Question: I have an issue with the WiFi shield. As you can see in the picture below, I am experimenting with the Arduino Mini and the WiFi shield.
I have read the tutorial-guide and connected all the necessary pins between the Mini and the shield. I use the example code which is provided in the tutorial, e.g. reading the WiFi shield's MAC-address or scanning for networks near me.
But there is a connection between the two Pin 7's (the handshake pins) and even to any other required pin.
I even support my circuit with an additional power supply of 5V (the voltage regulator in the picture), so what's wrong with it? Or might it be that the WiFi shield itself is damaged or has a malfunction? How to verify this?
One last question is: Do they deliver the shield with an installed firmware or does the user have to install it?
The code I use is for example:
'''
uint8_t wl_status = 0;
void setup()
{ // code to run once
// Open serial communications
Serial.begin(115200);
Serial.println("*** Arduino board online ***");
// check for the presence of the shield:
wl_status = WiFi.status();
if (wl_status == WL_NO_SHIELD)
{
Serial.println("-E- WiFi shield not present");
// don't continue:
//while(true);
}
else
{ // Initialize Wifi
Serial.println("-I- Initializing Wifi..");
printAddress(1);
// Scan for existing networks:
Serial.println("-I- Scanning available networks..");
listNetworks();
}
Serial.print("-D- Wifistatus : ");
Serial.print(wl_status, DEC);
Serial.println("");
}
'''
The printAddress()-function simply prints out the MAC-address of the shield.

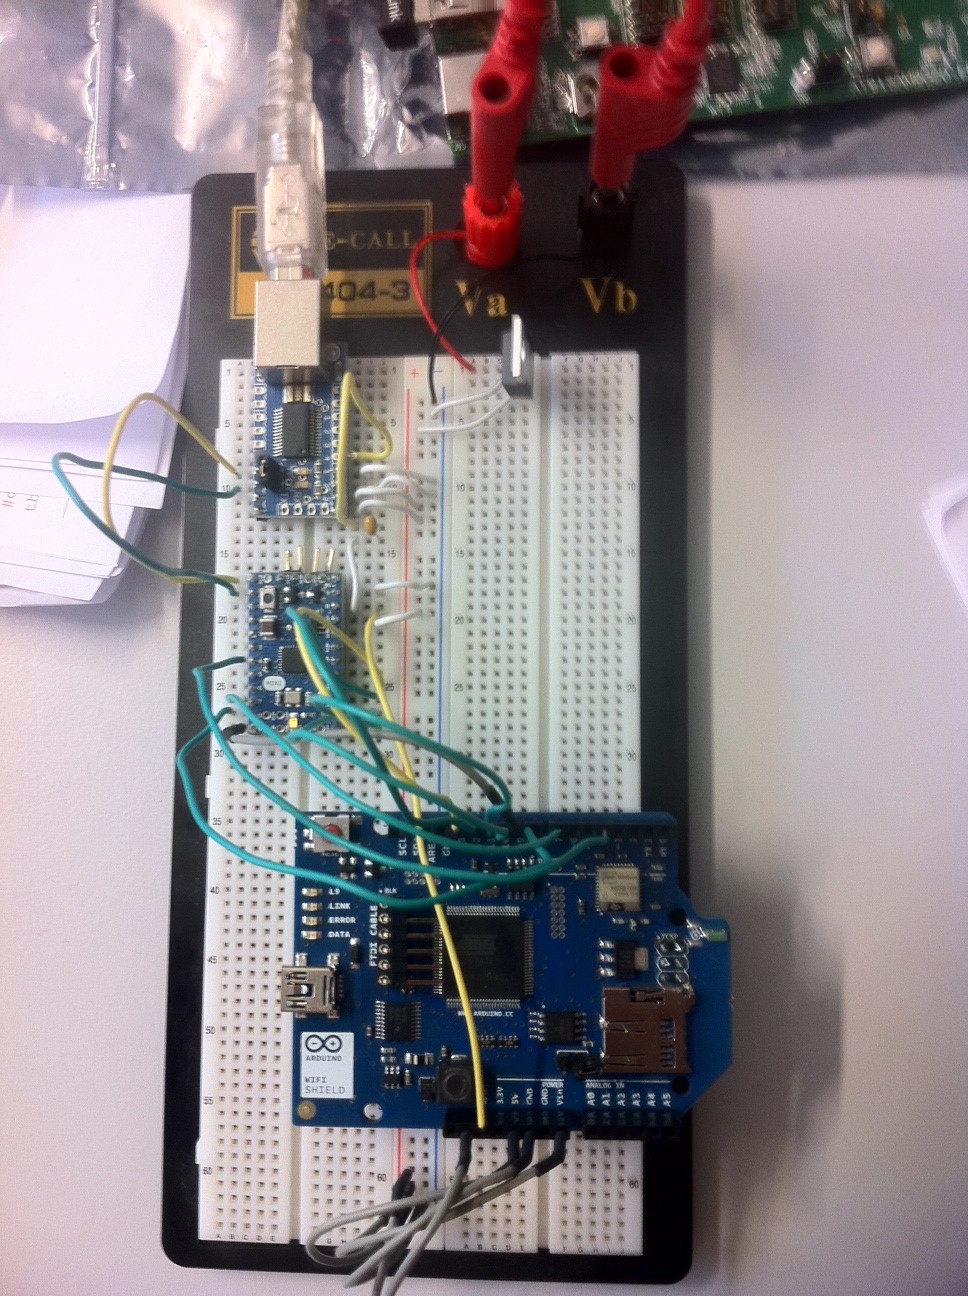
Answer: I proved whether a different power source will work or not; the problem still remained.
Arduino support suggested that we should use the SPI connection of the board instead of wiring. It was worth a try, so I combined the WiFi-shield with an Arduino Uno and could finally start practising. Forget the Arduino Mini and use Uno or Mega instead.
According to the startup trouble, the current firmware version still has bugs, e.g. connection dies after a few seconds both on server side and client side. I recommend checking the Git repository frequently for updates. Issue #9 (Connection dies after a few seconds) has been solved on server side only, however the problem still exists on client side. I will wait for the next version of the firmware.